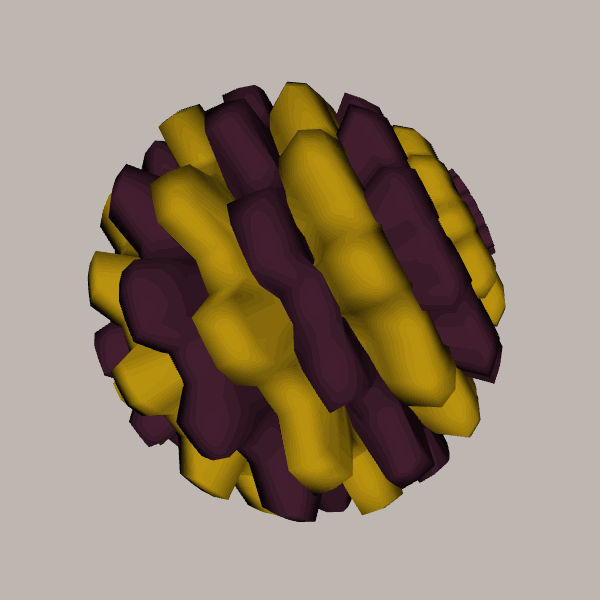
Background: light